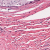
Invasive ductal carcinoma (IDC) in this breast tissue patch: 0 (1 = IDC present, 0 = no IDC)